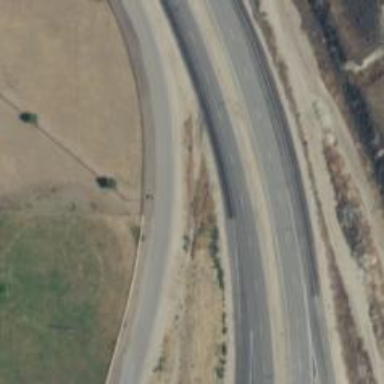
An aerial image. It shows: Asphalt motorway.